Question:
Is there any way to prevent this table break in row
I want to start new row in new page rather than current page.
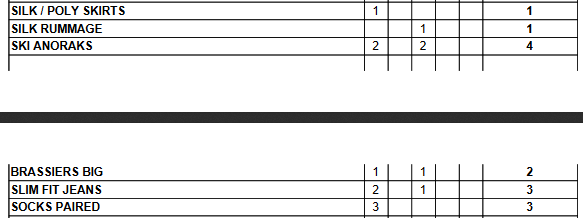
Answer: I had a similar issue in an old project, and I am setting 'AutoPageBreak=false' and within for-loop I check if the increment has reached a particular value, then I close the table and after 'addPage()' continue with a new table.
Its not elegant but works in my case, hope it helps!